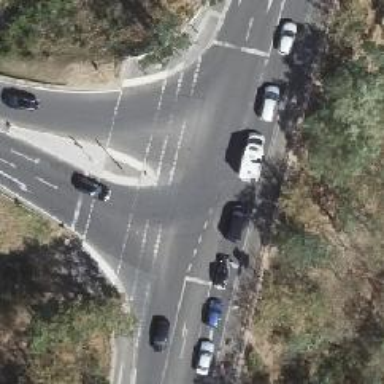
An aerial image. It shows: Asphalt cycleway with traffic signal crossing.